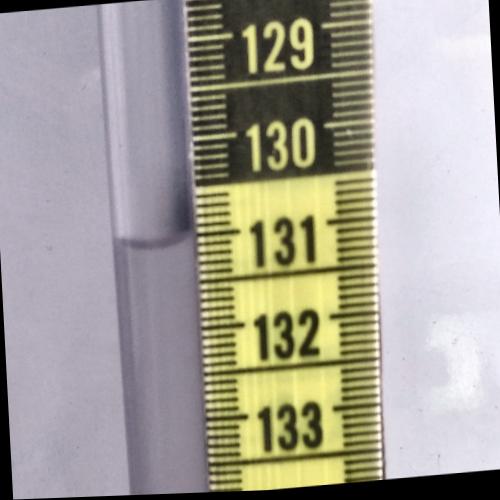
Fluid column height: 131.0 cm